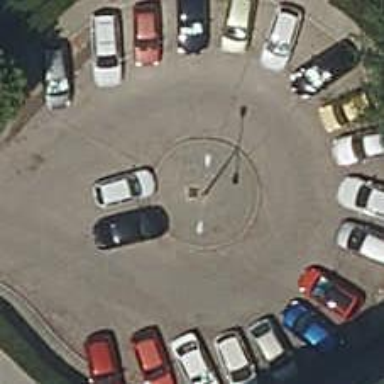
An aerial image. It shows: Turning circle on the road.